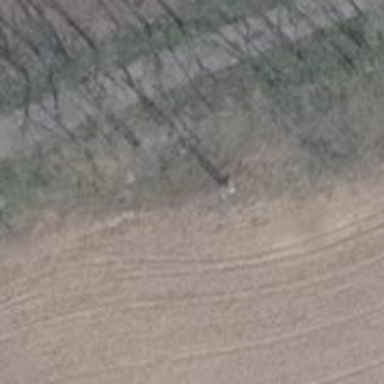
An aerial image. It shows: Power pole.